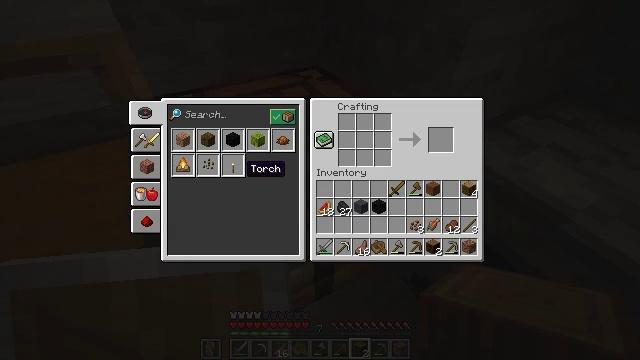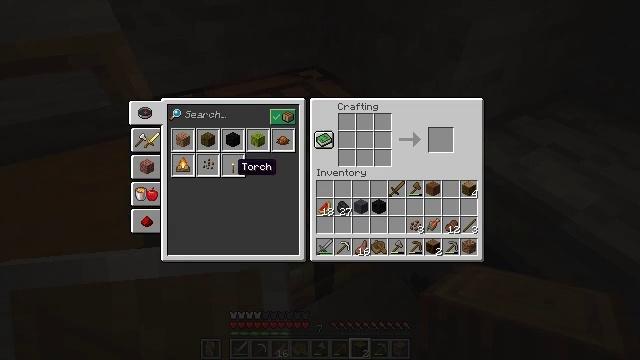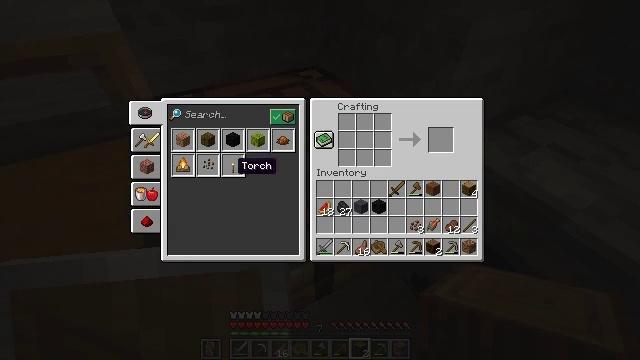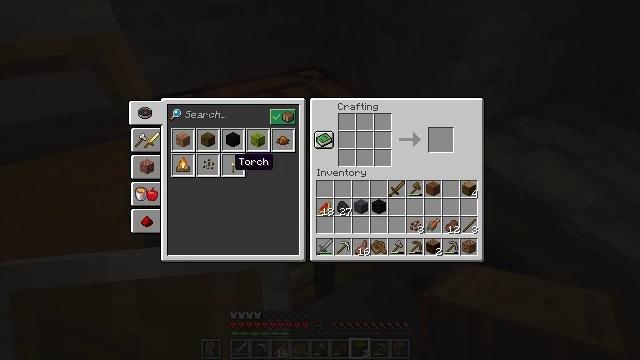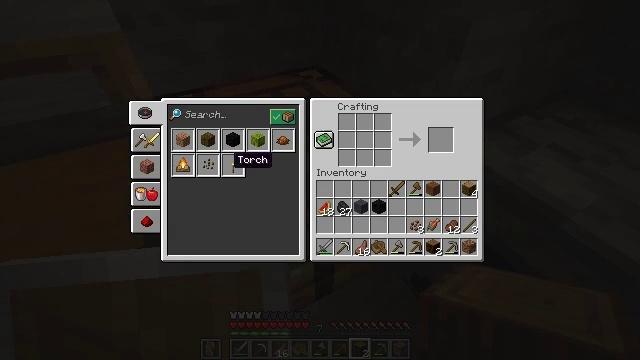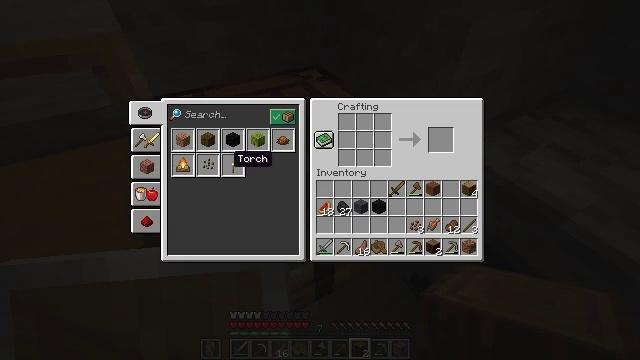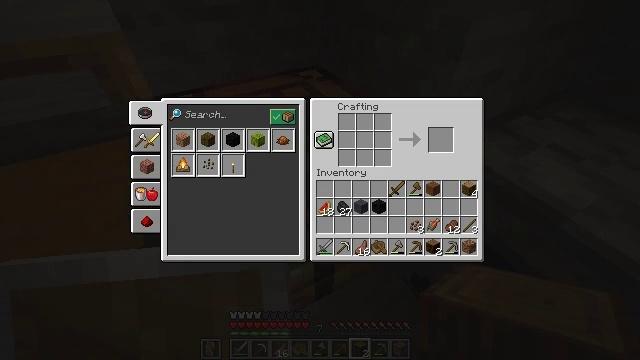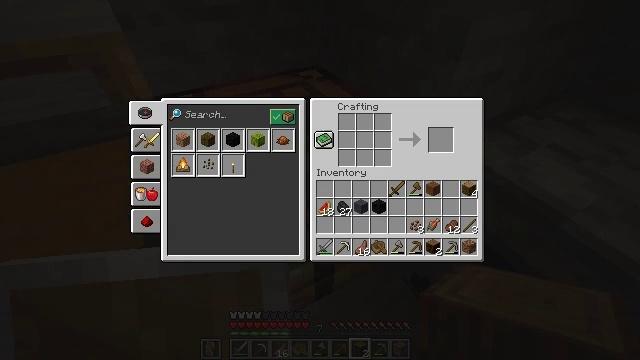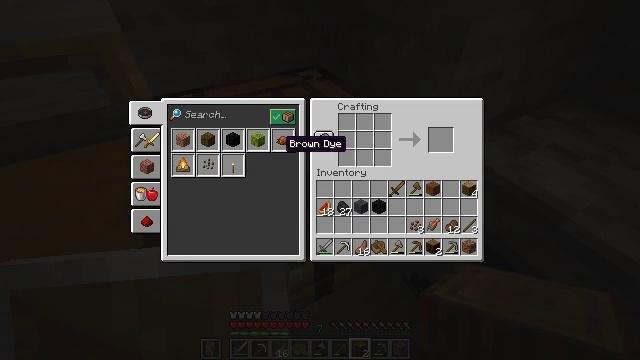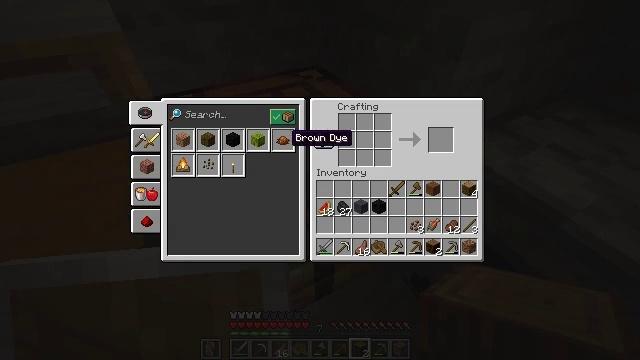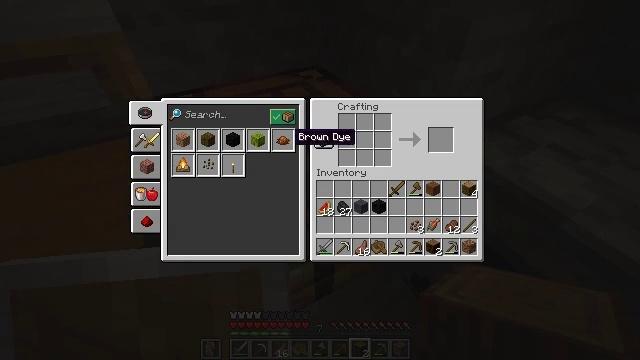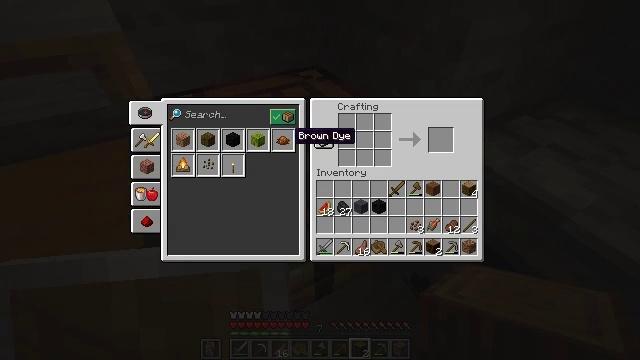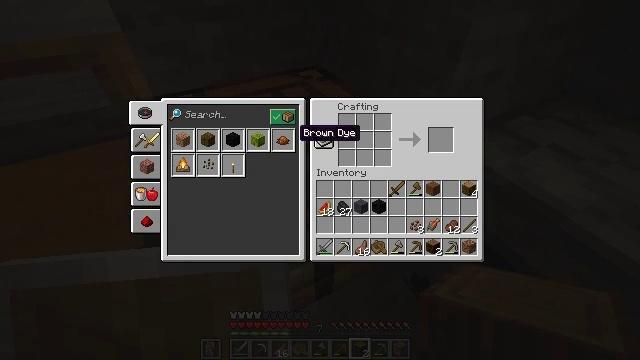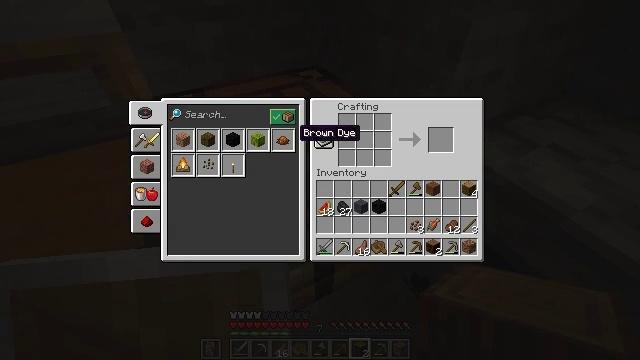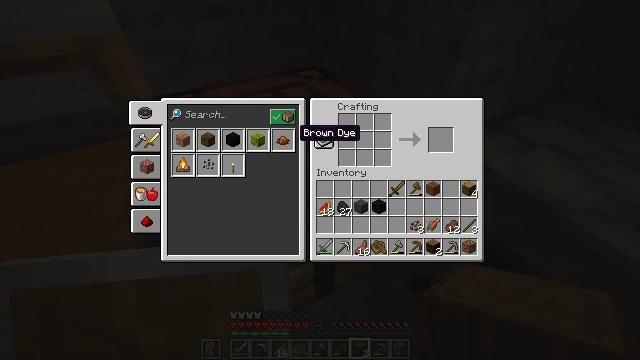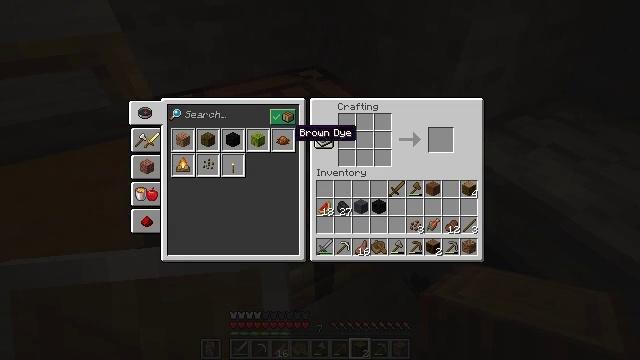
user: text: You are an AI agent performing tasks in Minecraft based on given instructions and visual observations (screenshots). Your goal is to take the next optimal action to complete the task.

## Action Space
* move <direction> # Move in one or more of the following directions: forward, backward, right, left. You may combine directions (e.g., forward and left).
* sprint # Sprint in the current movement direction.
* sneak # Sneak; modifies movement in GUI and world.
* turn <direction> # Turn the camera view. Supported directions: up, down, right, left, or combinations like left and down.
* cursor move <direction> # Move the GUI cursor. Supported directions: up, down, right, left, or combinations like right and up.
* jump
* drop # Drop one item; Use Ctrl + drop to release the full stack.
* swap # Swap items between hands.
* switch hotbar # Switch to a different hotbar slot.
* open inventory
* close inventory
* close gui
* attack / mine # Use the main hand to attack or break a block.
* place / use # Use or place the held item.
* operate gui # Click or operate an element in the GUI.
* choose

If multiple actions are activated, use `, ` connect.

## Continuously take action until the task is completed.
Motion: motion action
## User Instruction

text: Get brown dye by crafting with cocoa beans.
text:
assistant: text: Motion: cursor move left
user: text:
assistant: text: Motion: no_op
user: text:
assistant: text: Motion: no_op
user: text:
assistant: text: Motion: no_op
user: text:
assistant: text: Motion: no_op
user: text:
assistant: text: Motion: cursor move right
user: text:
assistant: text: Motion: cursor move right
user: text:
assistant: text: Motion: cursor move right
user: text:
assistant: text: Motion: no_op
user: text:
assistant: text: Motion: no_op
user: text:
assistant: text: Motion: no_op
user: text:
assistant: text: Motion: sneak
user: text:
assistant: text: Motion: sneak
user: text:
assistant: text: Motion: sneak
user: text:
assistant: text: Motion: sneak
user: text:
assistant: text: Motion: sneak, cursor move left
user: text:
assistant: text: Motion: sneak
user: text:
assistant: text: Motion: sneak
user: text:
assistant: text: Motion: sneak, operate gui
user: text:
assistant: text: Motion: sneak, cursor move right, operate gui
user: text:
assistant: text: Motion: sneak, cursor move right and up
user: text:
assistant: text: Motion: sneak, cursor move right
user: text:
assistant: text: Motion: sneak, cursor move right
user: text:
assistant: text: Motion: sneak, cursor move right
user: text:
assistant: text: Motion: sneak, cursor move right
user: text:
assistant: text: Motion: sneak, cursor move right
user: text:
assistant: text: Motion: sneak
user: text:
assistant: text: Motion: sneak
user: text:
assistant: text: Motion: sneak, cursor move left
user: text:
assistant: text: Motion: sneak, cursor move left